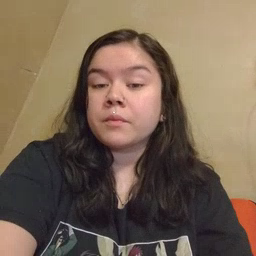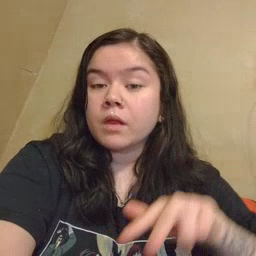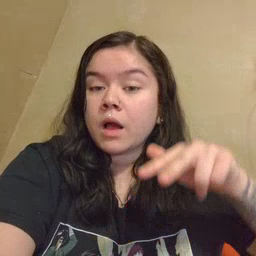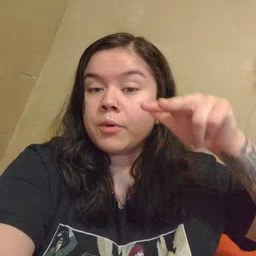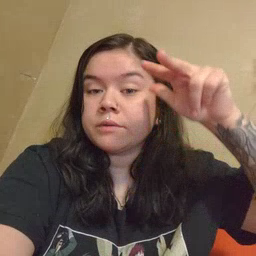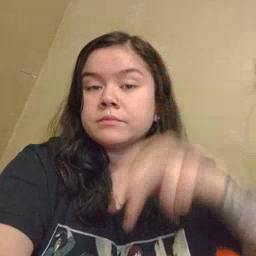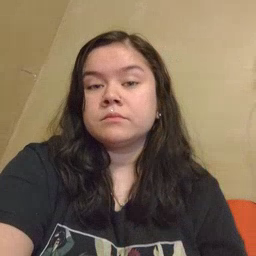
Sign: helicopter